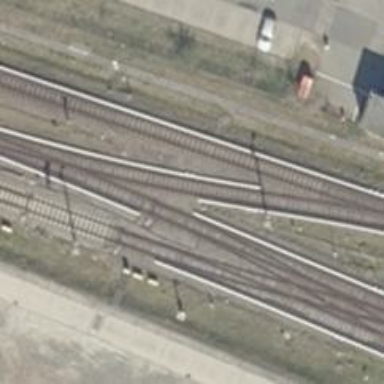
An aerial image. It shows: Railway switch with the turnout side on the right.